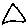
Label: triangle